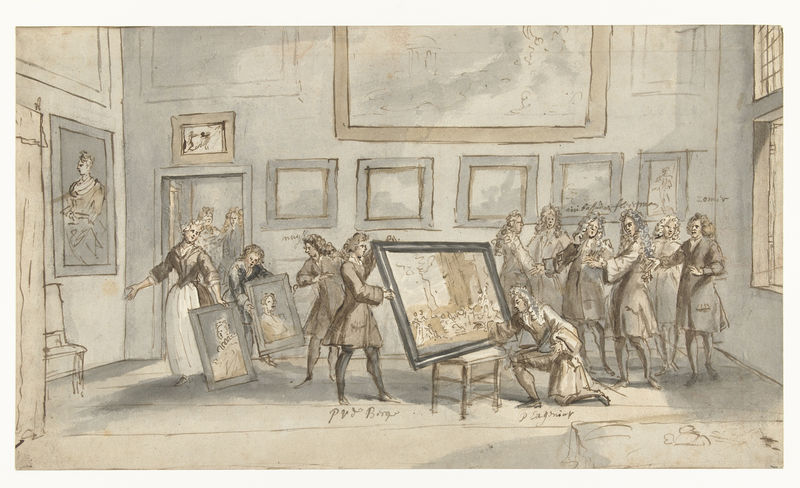
Titel: Prins Eugenius van Savoye bij de kunsthandelaar J.P. Zomer
Künstler: Pieter van den Berge
Standort: Amsterdam
Institution: Rijksmuseum
Schlagwörter: baum, blau, gemälde, mann, aquarell, bäume, frauen, landschaft, menschen, braun, fenster, frankreich, frau, grau, licht, männer, raum, schwarz, skizze, stuhl, tisch, tür, weiss, zeichnung, zimmer, wand, mensch, rahmen, portrait, tischtuch, vorhang, öl, boden, adel, reiter, perücke, schürze, bilder, berg, audience, blue, chair, men, people, stool, white, window, women, black, chairs, france, gray, grey, group, hair, painting, room, wall, woman, atelier, staffelei, pictures, brown, wooden, foto, tusche, bla, kunst, ritter, betrachten, wood, man, house, landscape, sun, kabinett, light, drawing, perücken, frame, sketch, gemölde, paintings, door, frames, portraits, renaissance, walls, watercolor, art, artist, easel, gallery, museum, pastel, shoes, studio, pale, watercolors, canvas, hanging, fragezeichen, doorway, kunstwerke, artworks, potrait, depth, wig, mirrow, photos, exhibition, feudal, kneel, wigs, buying, colonial, saloon, show, painters, display, painting of paintings, galery, potraits, long skirt, huge painting, evaluation, auction house, frfamess, rennasauce